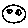
Label: smiley face